Question: In short:
This could be generalized into:
For impatient readers, please note I'm fully aware of a brute force approach. I'm looking for a better way -- or a very convincing proof that no other way can exist.
I'm working on some different algorithms to generate random <URL>:

How would one put a number on this polyomino - that is, hash a free polyomino? I don't want to depend on a prepolulated list of "named" polyominos. Broadly agreed-upon names only exists for orders 4 and 5, anyway.
This is not necessarily equavalent to enumerating all free (or one-sided, or fixed) polyominos of a given order. I only want to count the number of times a given configuration appears. If a generating algorithm never produces a certain polyomino it will simply not be counted.
The basic logic of the counting is:
'''
testcount = 10000 // Arbitrary
order = 6 // Create hexominos in this test
hashcounts = new hashtable
for i = 1 to testcount
poly = GenerateRandomPolyomino(order)
hash = PolyHash(poly)
if hashcounts.contains(hash) then
hashcounts[hash]++
else
hashcounts[hash] = 1
'''
What I'm looking for is an efficient 'PolyHash' algorithm. The input polyominos are simply defined as a set of coordinates. One orientation of the T tetronimo could be, for example:
'''
[[1,0], [0,1], [1,1], [2,1]]:
|012
-+---
0| X
1|XXX
'''
You can assume that that input polyomino will already be normalized to be aligned against the X and Y axes and have only positive coordinates. Formally, each set:
- - -
I'm really looking for novel algorithms that avoid the increasing number of integer operations required by a general brute force approach, described below.
A brute force solution suggested <URL>, where each rotation / flip must also be translated to the origin. This results in a total of 23 set operations for each input set to get the "free" hash:
- - - - -
Where the sequence of operations to obtain each hash is:
1. Hash
2. Rotate, Translate, Hash
3. Rotate, Translate, Hash
4. Rotate, Translate, Hash
5. Flip, Translate, Hash
6. Rotate, Translate, Hash
7. Rotate, Translate, Hash
8. Rotate, Translate, Hash
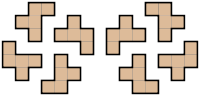
Answer: Well, I came up with a completely different approach. (Also thanks to corsiKa for some helpful insights!) Rather than hashing / encoding the squares, . The path consists of a sequence of 'turns' (including no turn) to perform before drawing each unit segment. I think an algorithm for getting the path from the coordinates of the squares is outside the scope of this question.
This does something very important: it destroys all location and orientation information, which we don't need. It is also very easy to get the path of the flipped object: you do so by simply reversing the order of the elements. Storage is compact because each element requires only 2 bits.
It does introduce one additional constraint: . (Formally, it must be <URL>, but it cannot leap from one outer loop to an inner one as in the complete ring-shaped octomino:

It also produces one additional challenge: finding the minumum ordering of the encoded path loop. This is because any rotation of the path (in the sense of string rotation) is a valid encoding. To always get the encoding we have to find the minimal (or maximal) rotation of the path instructions. Thankfully this problem has already been solved: see for example <URL>.
:
If we arbitrarily assign the following values to the move operations:
- - -
Here is the F pentomino traced clockwise:

An arbitrary initial encoding for the F pentomino is (starting at the bottom right corner):
'''
2,2,3,1,2,2,3,2,2,3,2,1
'''
The resulting minimum rotation of the encoding is
'''
1,2,2,3,1,2,2,3,2,2,3,2
'''
With 12 elements, this loop can be packed into 24 bits if two bits are used per instruction or only 19 bits if instructions are encoded as powers of three. Even with the 2-bit element encoding can easily fit that in a single unsigned 32 bit integer '0x6B6BAE':
'''
1- 2- 2- 3- 1- 2- 2- 3- 2- 2- 3- 2
= 01-10-10-11-01-10-10-11-10-10-11-10
= 00000000011010110110101110101110
= 0x006B6BAE
'''
The base-3 encoding with the start of the loop in the most significant powers of 3 is '0x5795F':
'''
1*3^11 + 2*3^10 + 2*3^9 + 3*3^8 + 1*3^7 + 2*3^6
+ 2*3^5 + 3*3^4 + 2*3^3 + 2*3^2 + 3*3^1 + 2*3^0
= 0x0005795F
'''
The maximum number of vertexes in the path around a polyomino of order 'n' is '2n + 2'. For 2-bit encoding the number of bits is twice the number of moves, so the maximum bits needed is '4n + 4'. For base-3 encoding it's:

Where the "gallows" is the ceiling function. Accordingly any polyomino up to order 9 can be encoded in a single 32 bit integer. Knowing this you can choose your platform-specific data structure accordingly for the fastest hash comparison given the maximum order of the polyominos you'll be hashing.